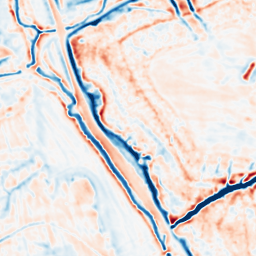
Category: multiscale
Decomposition family: dog_multiscale
Decomposition parameters: sigma_ratio: 1.4
n_scales: 4
base_sigma: 1
Upsampling method: bspline
Upsampling parameters: scale: 2
Upsampling scale: 2